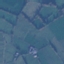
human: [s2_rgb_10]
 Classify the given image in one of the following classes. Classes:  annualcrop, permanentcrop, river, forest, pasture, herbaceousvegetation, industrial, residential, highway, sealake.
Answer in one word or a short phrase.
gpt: Pasture